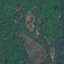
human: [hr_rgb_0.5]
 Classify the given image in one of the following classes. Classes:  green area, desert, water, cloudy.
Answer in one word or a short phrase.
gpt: green area